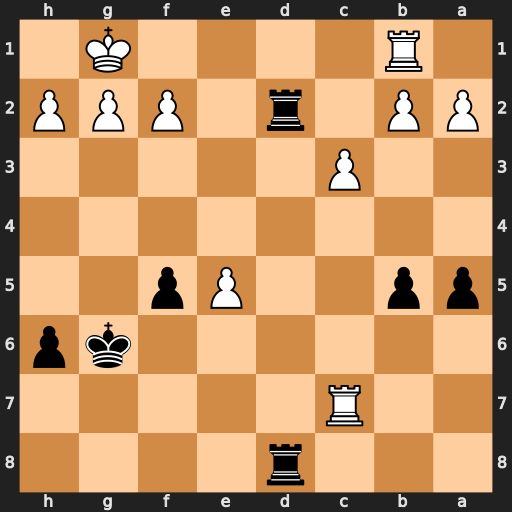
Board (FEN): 3r4/2R5/6kp/pp2Pp2/8/2P5/PP1r1PPP/1R4K1
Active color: b
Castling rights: -
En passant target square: -
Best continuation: Rd1+ Rxd1 Rxd1#